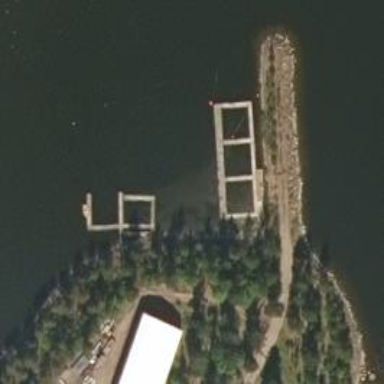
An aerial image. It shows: Man-made pier.